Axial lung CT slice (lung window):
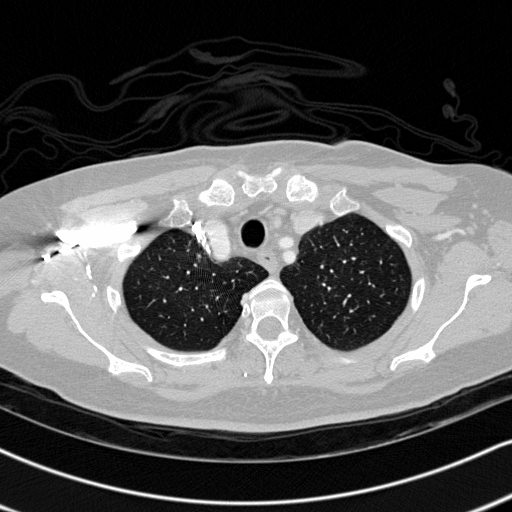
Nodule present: no